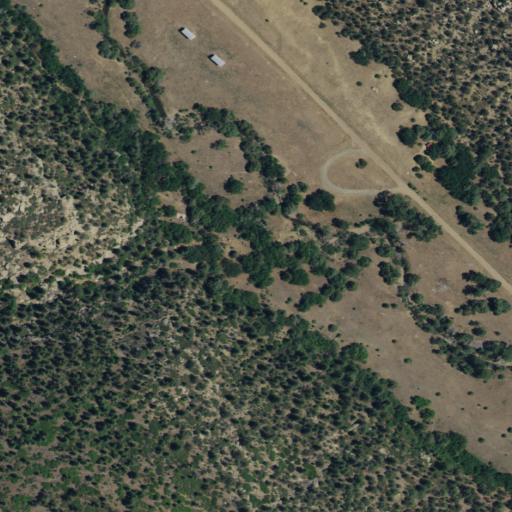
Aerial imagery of valley in New Mexico named Graveyard Canyon containing shrub, evergreen forest, grassland, woody wetlands, and open development